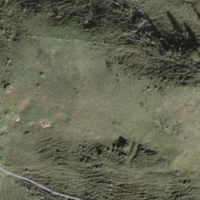
EUNIS habitat code: 23
Species observed at this site:
Bartsia alpina